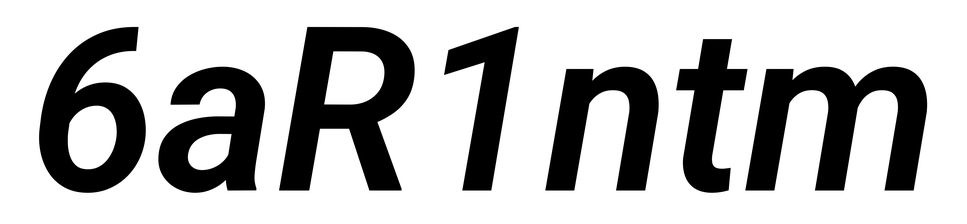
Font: Roboto-Italic_SemiBold_Italic